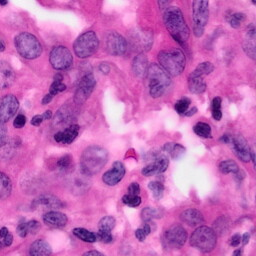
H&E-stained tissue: Pancreatic